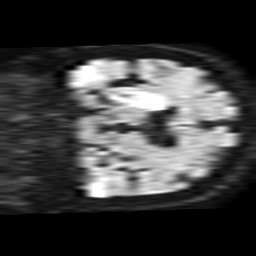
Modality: TRACE
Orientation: coronal
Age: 87
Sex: female
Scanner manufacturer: philips
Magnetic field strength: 1.5 T
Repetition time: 3.403 s
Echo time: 0.06922 s